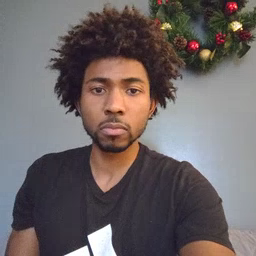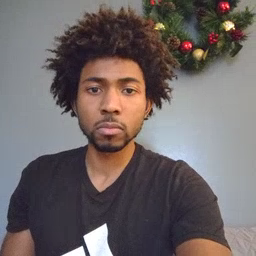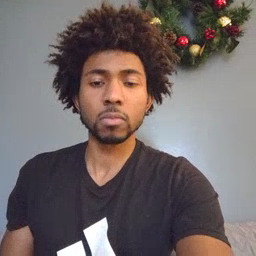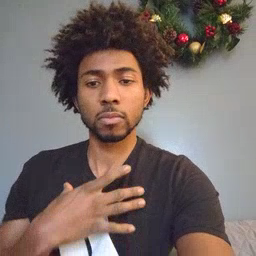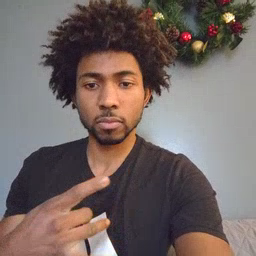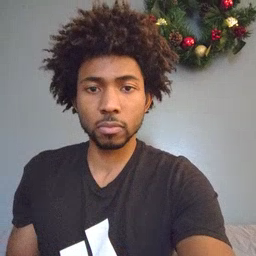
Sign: like